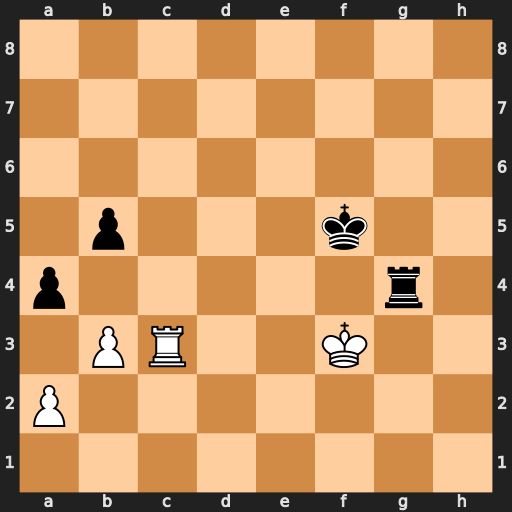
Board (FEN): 8/8/8/1p3k2/p5r1/1PR2K2/P7/8
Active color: w
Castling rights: -
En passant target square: -
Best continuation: Rc5+ Ke6 Kxg4